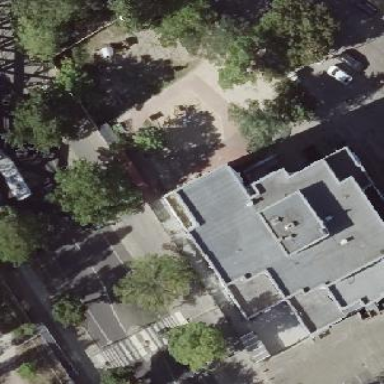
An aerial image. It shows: Building with flat grey roof.